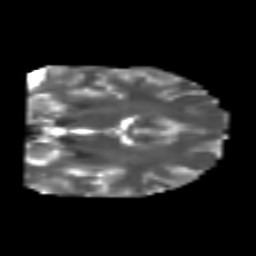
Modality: T2w
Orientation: coronal
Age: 25
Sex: male
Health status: healthy